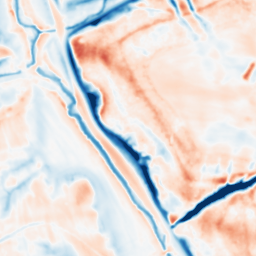
Category: multiscale
Decomposition family: dog_multiscale
Decomposition parameters: sigma_ratio: 2
n_scales: 3
base_sigma: 1
Upsampling method: cubic_catmull_rom
Upsampling parameters: scale: 2
Upsampling scale: 2